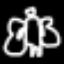
Label: angel